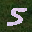
Label: 5